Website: lowes
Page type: payment
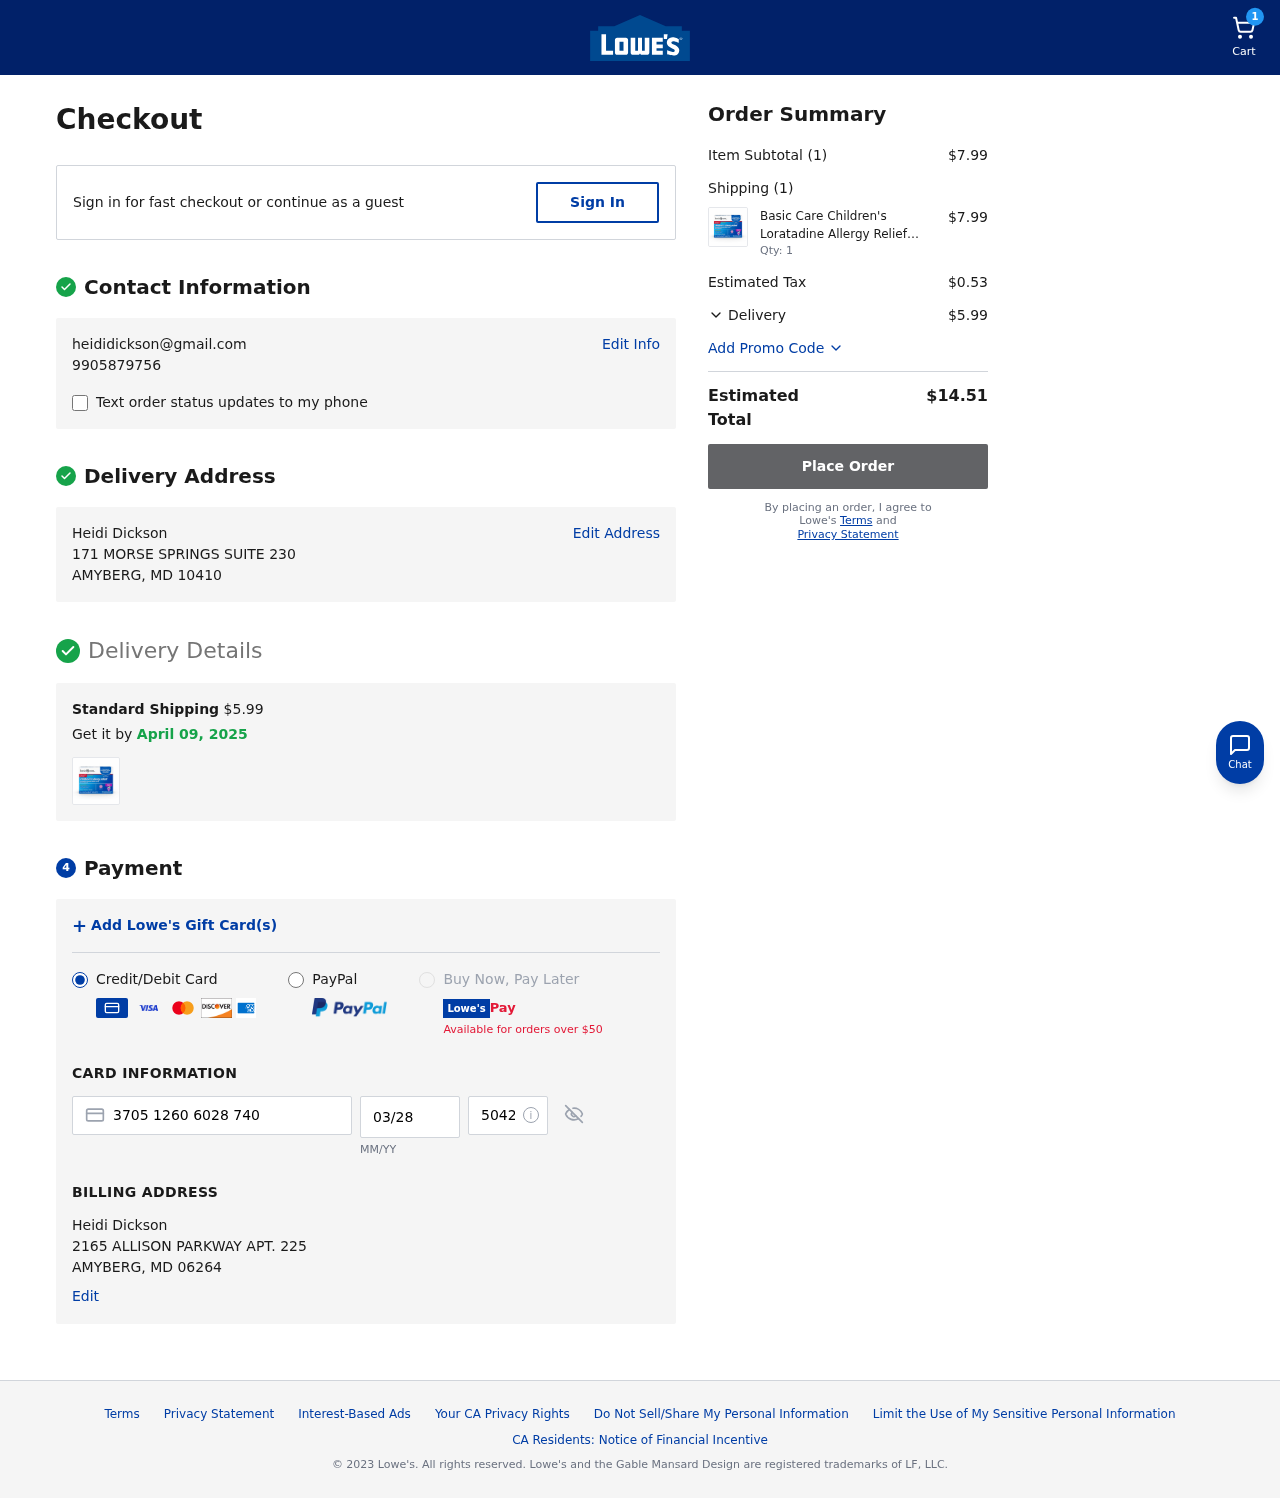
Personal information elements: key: PII_CARD_CVV
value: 5042
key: PII_CARD_EXPIRY
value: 03/28
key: PII_CARD_NUMBER
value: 3705 1260 6028 740
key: PII_CITY_STATE_ZIP2
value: AMYBERG, MD 06264
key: PII_EMAIL
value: heididickson@gmail.com
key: PII_FULLNAME
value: Heidi Dickson
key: PII_FULLNAME2
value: Heidi Dickson
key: PII_PHONE
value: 9905879756
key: PII_STREET
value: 171 MORSE SPRINGS SUITE 230
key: PII_STREET2
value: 2165 ALLISON PARKWAY APT. 225
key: PII_CITY_STATE_ZIP
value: AMYBERG, MD 10410
Product elements: key: PRODUCT1_NAME
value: Basic Care Children's Loratadine Allergy Relief Chewable Tablets, Grape Flavor, 20Count
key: PRODUCT1_PRICE
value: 7.99
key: PRODUCT1_QUANTITY
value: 1
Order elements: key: ORDER_NUM_ITEMS
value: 1
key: ORDER_SHIPPING_COST
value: $5.99
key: ORDER_DELIVERY_DATE
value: April 09, 2025
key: ORDER_SUBTOTAL
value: $7.99
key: ORDER_NUM_ITEMS2
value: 1
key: ORDER_TAX
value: $0.53
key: ORDER_SHIPPING_COST2
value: $5.99
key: ORDER_TOTAL
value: $14.51